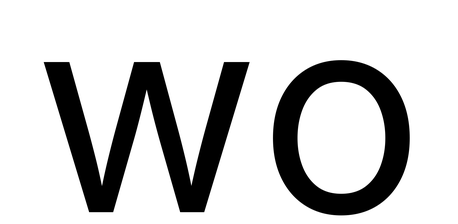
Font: Inter_Regular